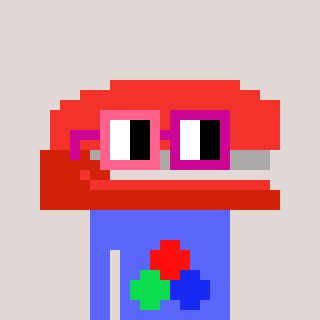
a pixel art character with square pink and red glasses, a stapler-shaped head and a purple-colored body on a warm background